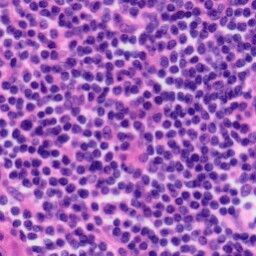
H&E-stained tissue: Tonsil